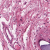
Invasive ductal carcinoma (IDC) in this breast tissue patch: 0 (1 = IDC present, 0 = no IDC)